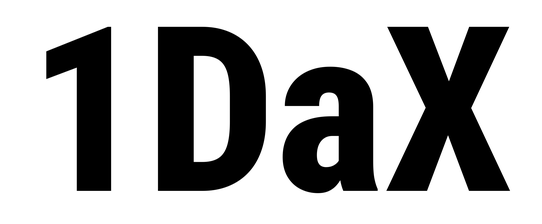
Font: Roboto_Condensed_ExtraBold